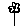
Label: flower